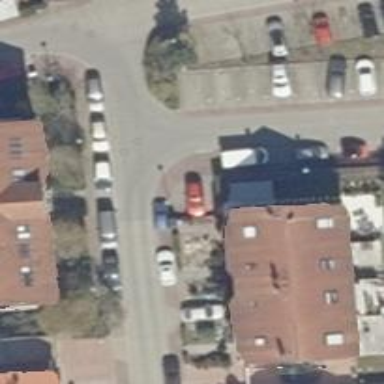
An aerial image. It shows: Residential road.